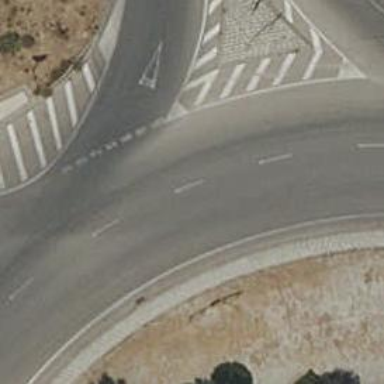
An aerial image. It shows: Secondary road leading to roundabout.